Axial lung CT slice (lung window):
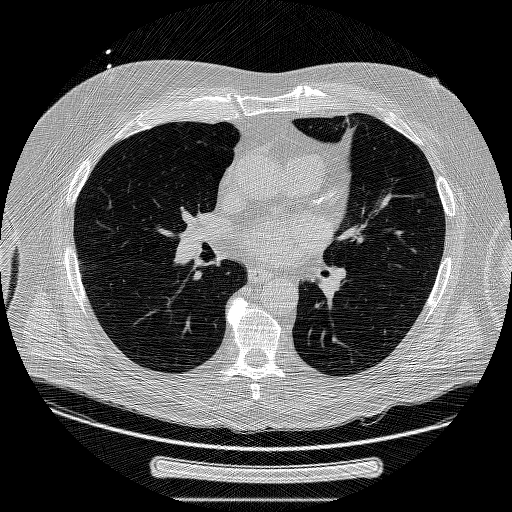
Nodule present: no